Question: When i was try implement angular ui-grid, I am geeting this error. some help me to sort this problem.

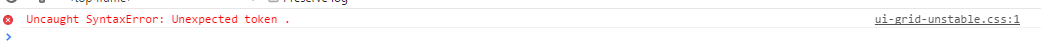
Answer: My first guess:
To import css you should use this line:
'''
<link rel="stylesheet" href="styles/ui-grid-unstable.min.css" />
'''
in your index.html.
I guess you import it as Javascript which will not work.